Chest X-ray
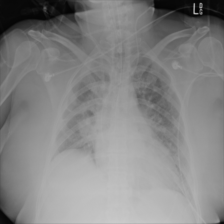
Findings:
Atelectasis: negative
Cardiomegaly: negative
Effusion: negative
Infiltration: positive
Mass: negative
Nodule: negative
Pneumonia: negative
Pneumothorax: negative
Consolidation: negative
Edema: negative
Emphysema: negative
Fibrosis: negative
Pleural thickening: negative
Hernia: negative